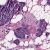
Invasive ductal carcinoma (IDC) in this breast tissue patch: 1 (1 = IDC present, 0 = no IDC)